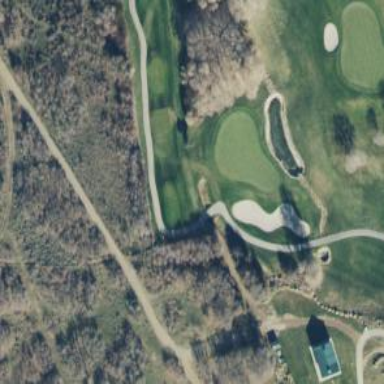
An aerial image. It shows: Golf hole.